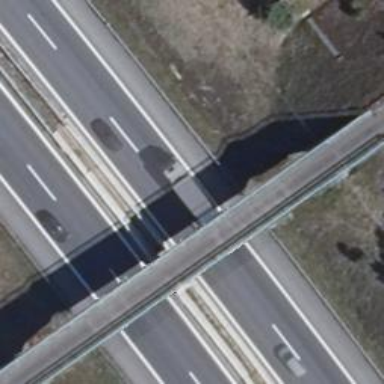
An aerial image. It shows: Beam bridge made by humans.